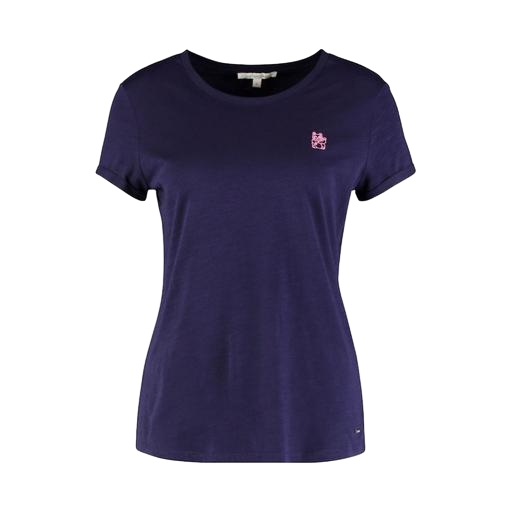
blue t-shirt only macy, purple cap sleeve jersey crew t-shirt, purple short-sleeve tee, white background